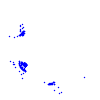
Particle: electron